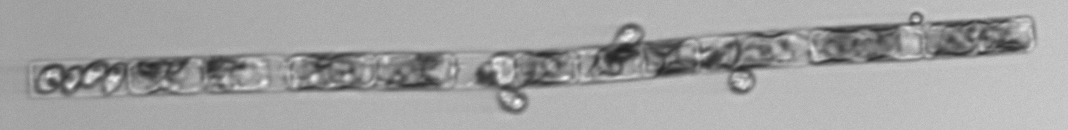
Label: Guinardia_delicatula